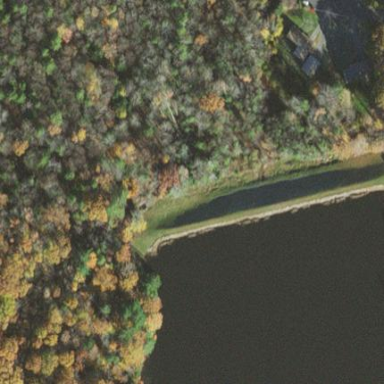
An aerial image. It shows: Dam along waterway.